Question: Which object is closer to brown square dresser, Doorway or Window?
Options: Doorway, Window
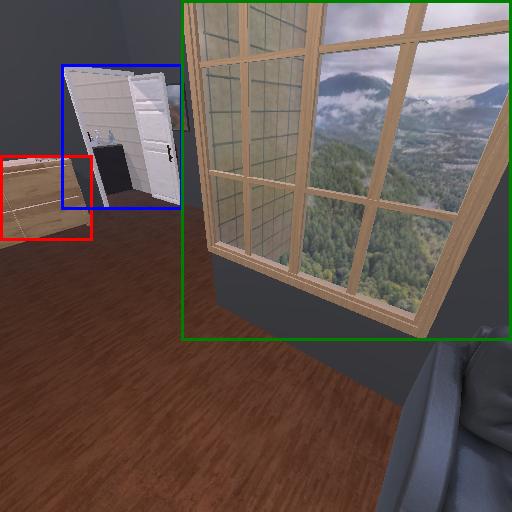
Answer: Doorway